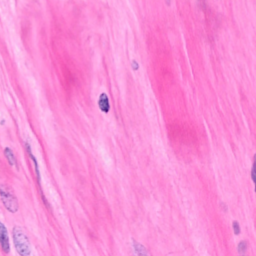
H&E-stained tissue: Breast